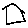
Label: house